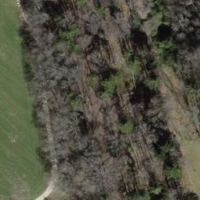
EUNIS habitat code: 41
Species observed at this site:
Mercurialis perennis